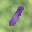
Label: 1